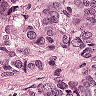
Metastatic tissue present: yes